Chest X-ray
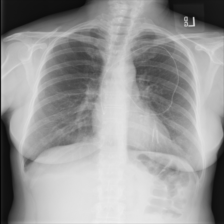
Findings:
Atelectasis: negative
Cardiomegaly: negative
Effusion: negative
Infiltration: negative
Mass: negative
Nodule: negative
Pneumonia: negative
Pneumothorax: negative
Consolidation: negative
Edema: negative
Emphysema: negative
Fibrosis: negative
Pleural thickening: negative
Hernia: negative